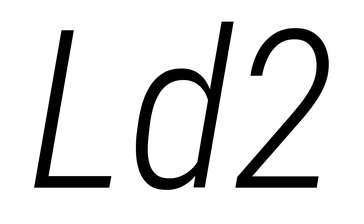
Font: Roboto-Italic_Condensed_Light_Italic